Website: apple
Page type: payment
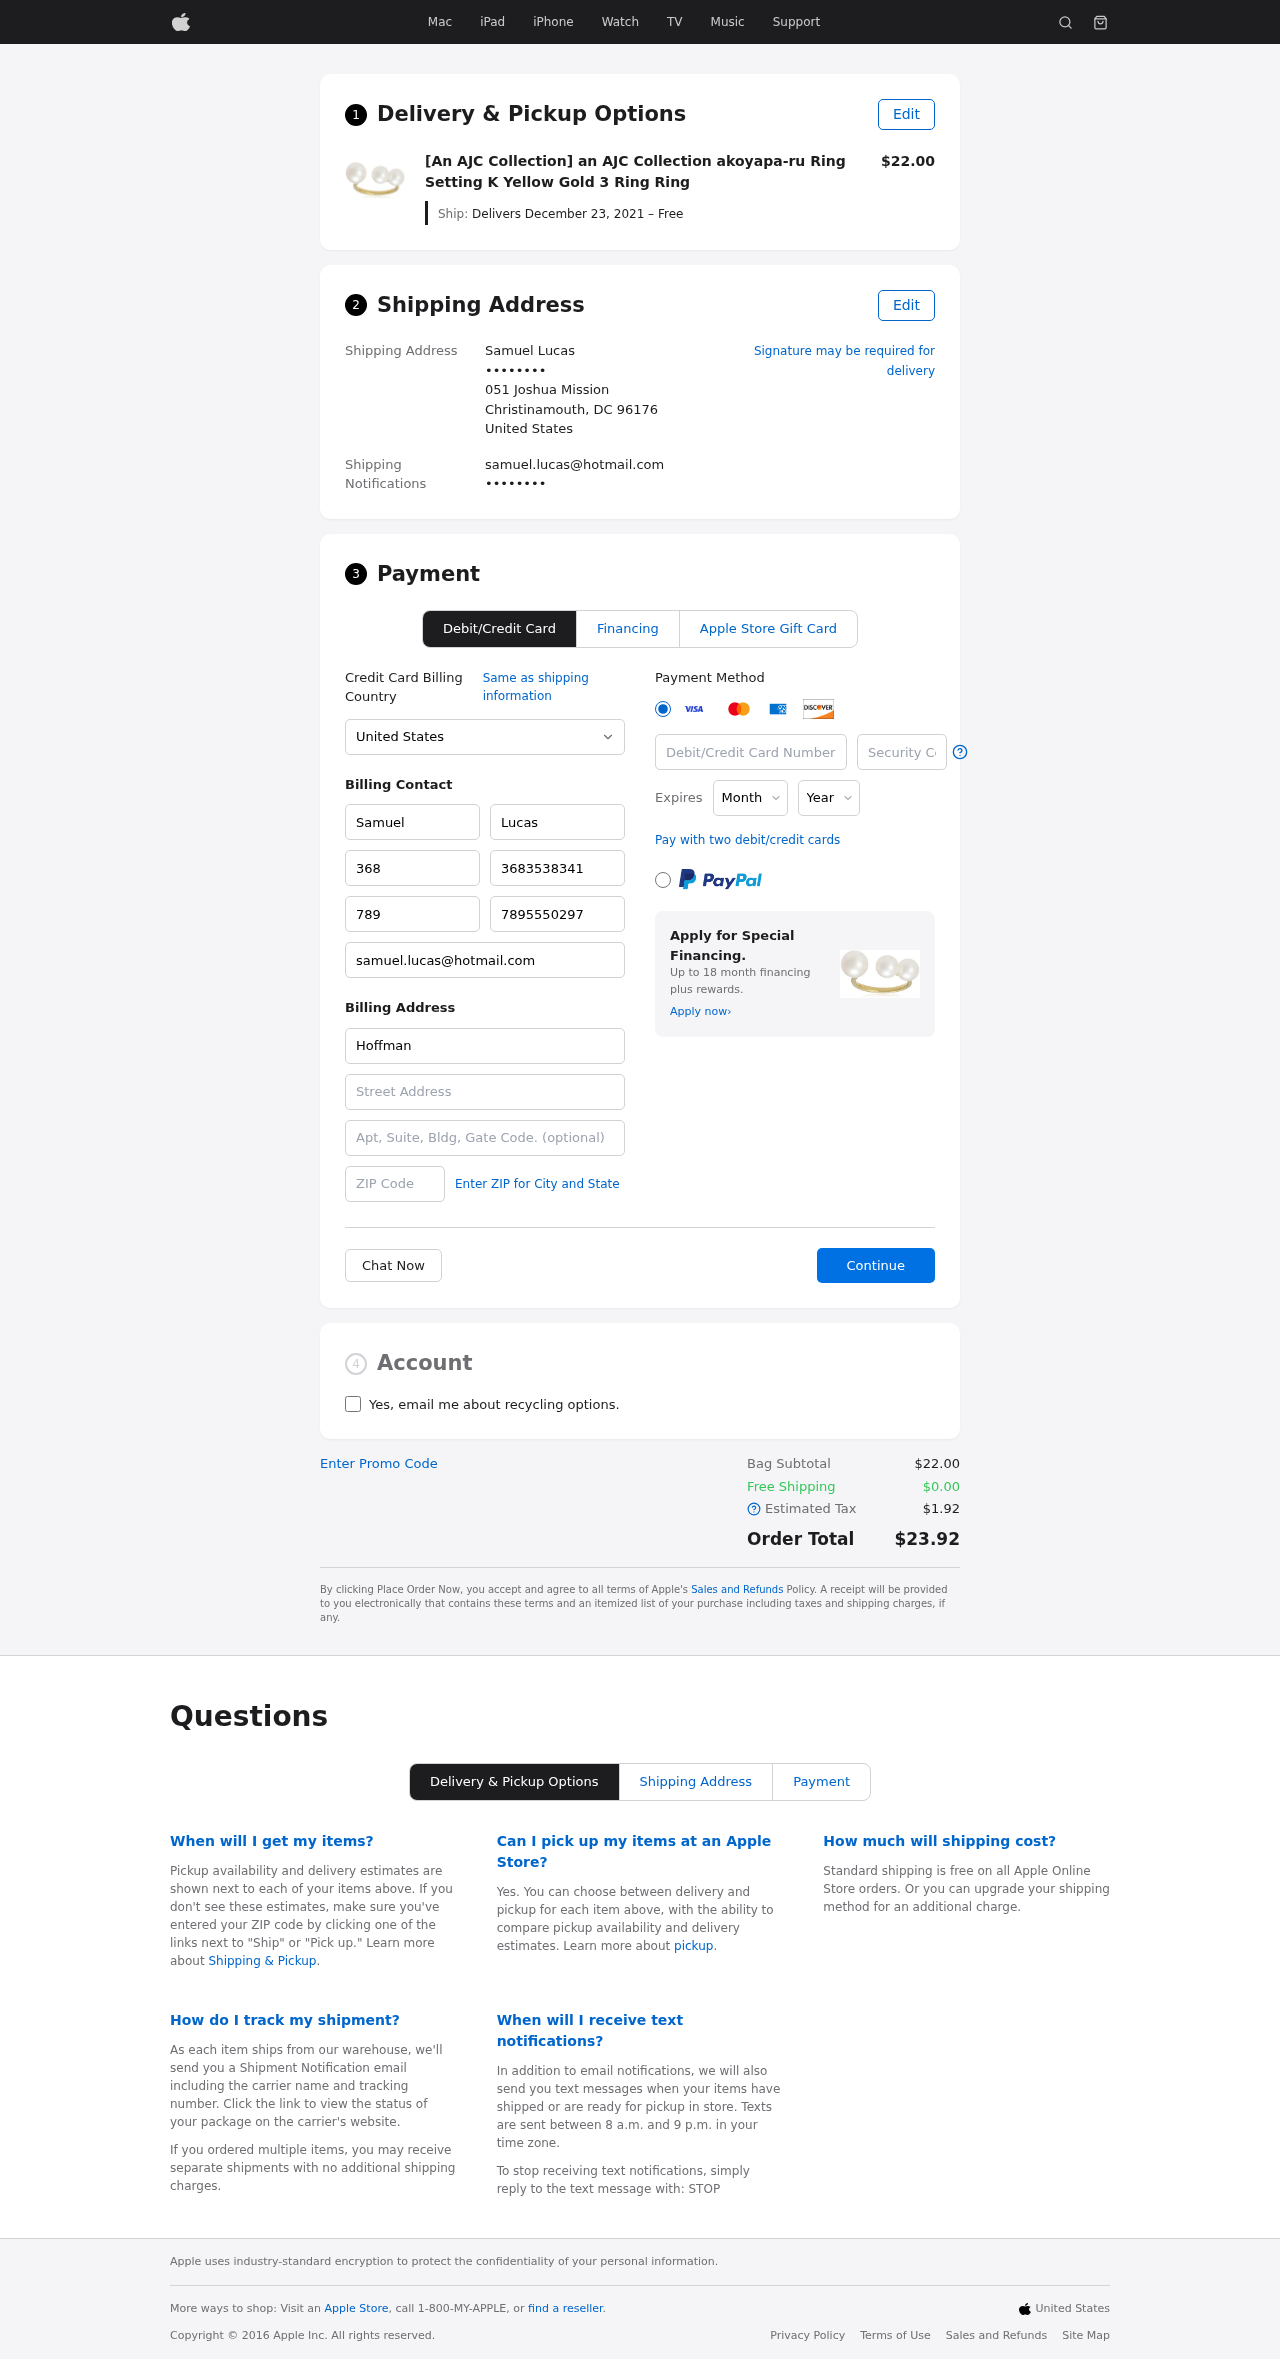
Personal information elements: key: PII_CARD_CVV
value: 997
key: PII_CARD_EXPIRY_MONTH
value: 12
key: PII_CARD_EXPIRY_YEAR
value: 28
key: PII_CARD_NUMBER
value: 2432 9757 6742 6098
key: PII_CITY_STATE_ZIP
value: Christinamouth, DC 96176
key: PII_COMPANY
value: Hoffman LLC
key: PII_COUNTRY
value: United States
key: PII_EMAIL
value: samuel.lucas@hotmail.com
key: PII_EMAIL2
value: samuel.lucas@hotmail.com
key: PII_FIRSTNAME
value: Samuel
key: PII_FULLNAME
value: Samuel Lucas
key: PII_LASTNAME
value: Lucas
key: PII_PHONE3
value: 3683538341
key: PII_PHONE_ALT
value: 7895550297
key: PII_PHONE_ALT_AREA
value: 789
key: PII_PHONE_AREA
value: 368
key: PII_POSTCODE2
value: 85523
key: PII_SECURITY_CODE
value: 3709
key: PII_STREET
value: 051 Joshua Mission
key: PII_STREET2
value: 6885 Billy Plains
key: PII_PHONE
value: ••••••••
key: PII_PHONE2
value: ••••••••
Product elements: key: PRODUCT1_NAME
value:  [An AJC Collection] an AJC Collection akoyapa-ru Ring Setting K Yellow Gold 3 Ring Ring
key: PRODUCT1_PRICE
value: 22
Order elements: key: ORDER_DELIVERY_DATE
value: Delivers December 23, 2021 – Free
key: ORDER_SUBTOTAL
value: $22.00
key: ORDER_SHIPPING_COST
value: $0.00
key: ORDER_TAX
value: $1.92
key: ORDER_TOTAL
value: $23.92